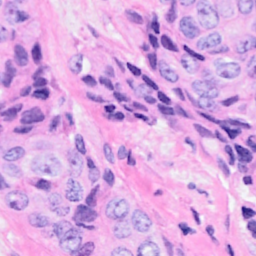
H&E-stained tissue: Breast